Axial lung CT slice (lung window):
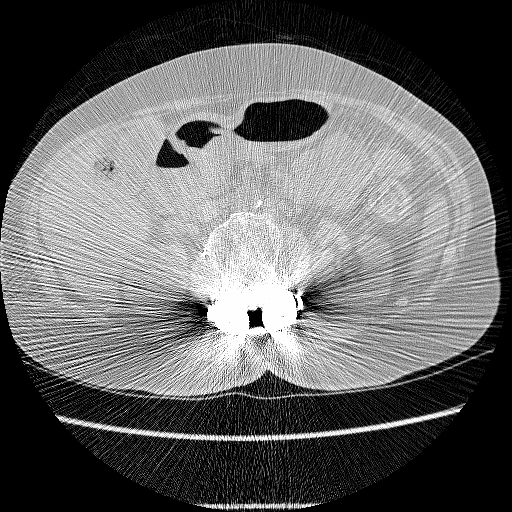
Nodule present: no